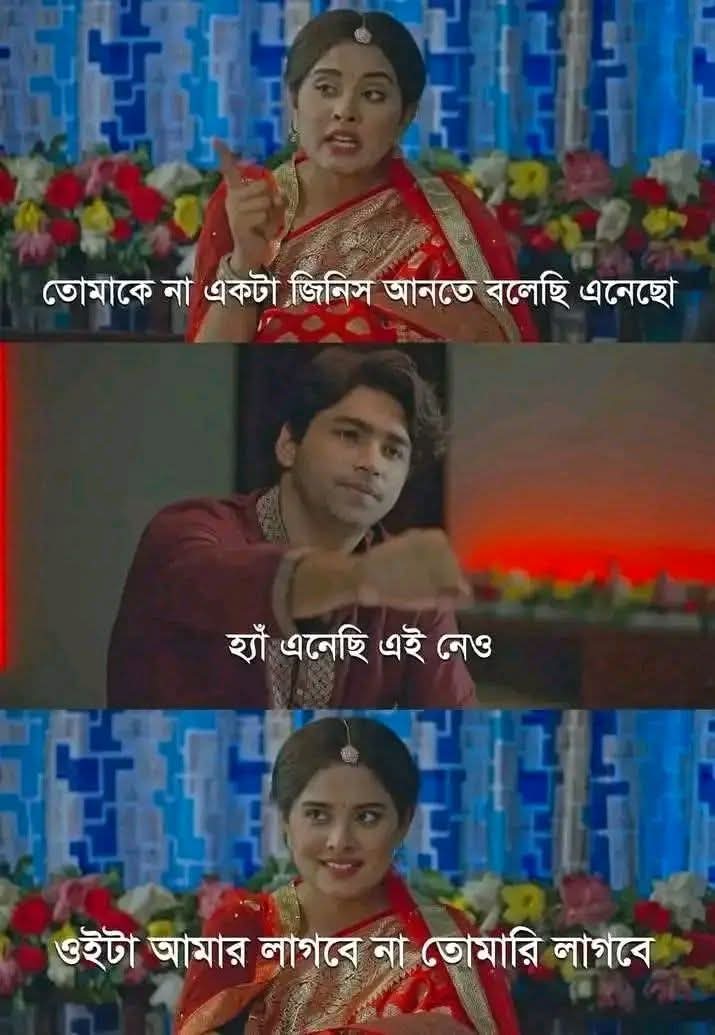
Text: তোমাকে না একটা জিনিস আনতে বলেছি এনেছো হ্যাঁ এনেছি এই নেওওইটা আমার লাগবে না তোমারি লাগবে
Label: Non Hate